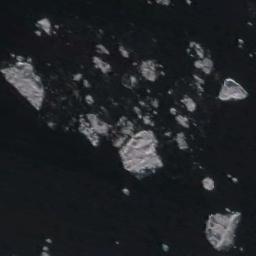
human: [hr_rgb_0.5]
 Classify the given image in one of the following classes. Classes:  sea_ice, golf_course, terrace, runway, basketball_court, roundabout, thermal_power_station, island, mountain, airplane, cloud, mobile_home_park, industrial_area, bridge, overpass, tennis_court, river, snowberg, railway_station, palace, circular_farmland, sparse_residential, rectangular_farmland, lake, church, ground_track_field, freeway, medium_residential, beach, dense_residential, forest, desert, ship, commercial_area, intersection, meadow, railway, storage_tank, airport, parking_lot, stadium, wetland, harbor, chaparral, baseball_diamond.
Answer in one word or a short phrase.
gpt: sea_ice